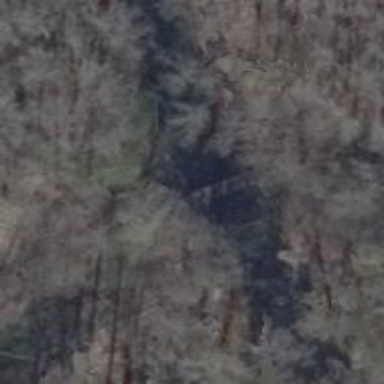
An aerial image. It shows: Path leading to bridge.